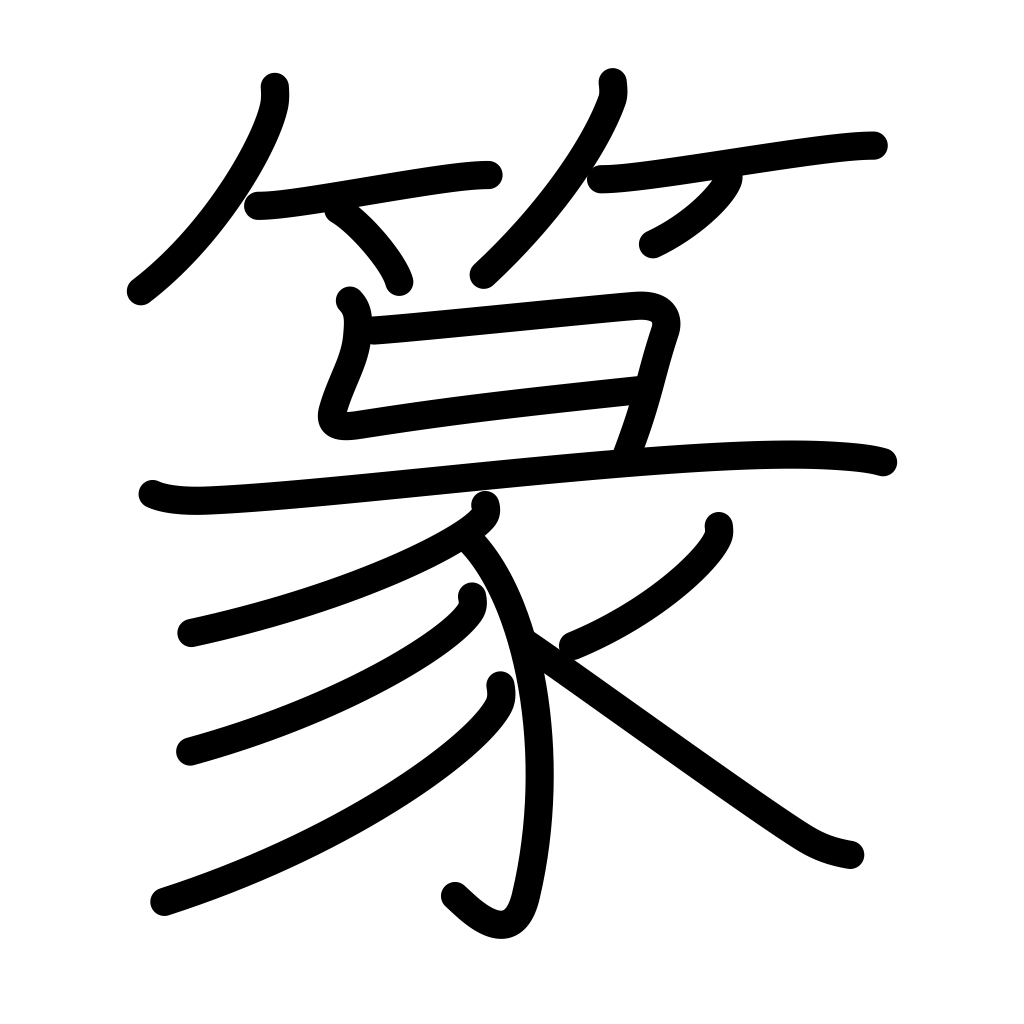
Meaning: seal-style characters